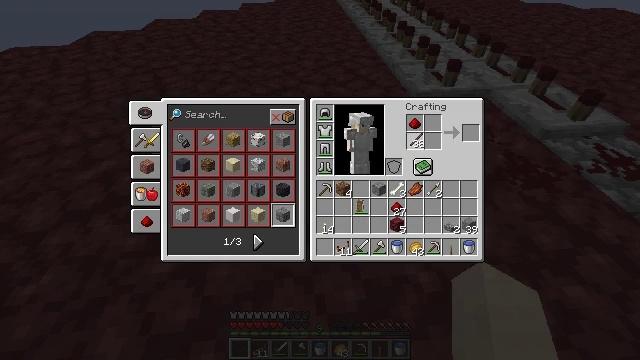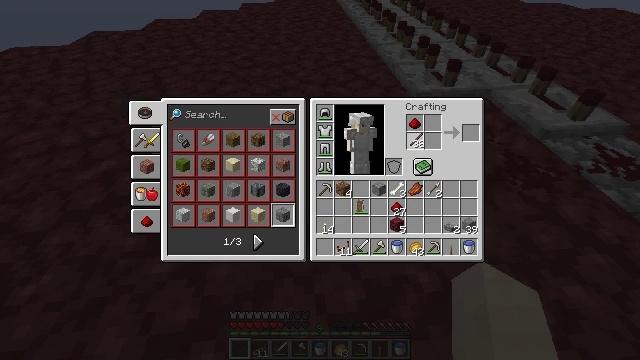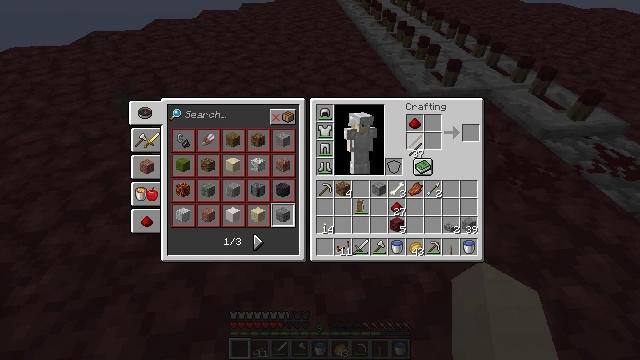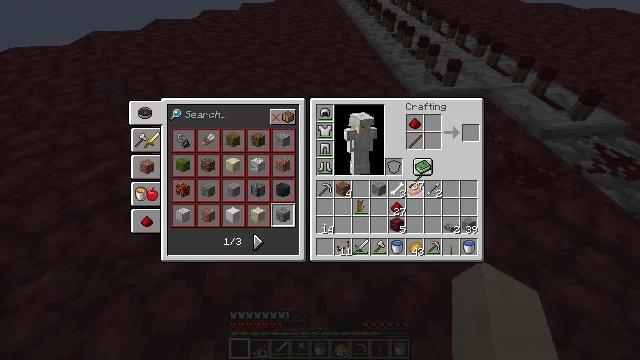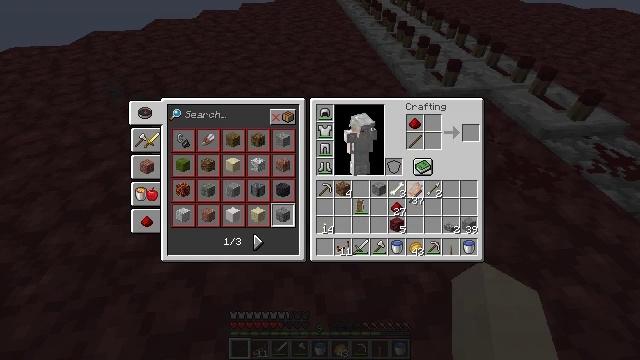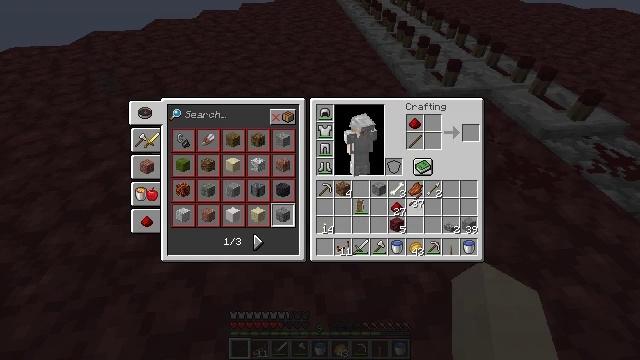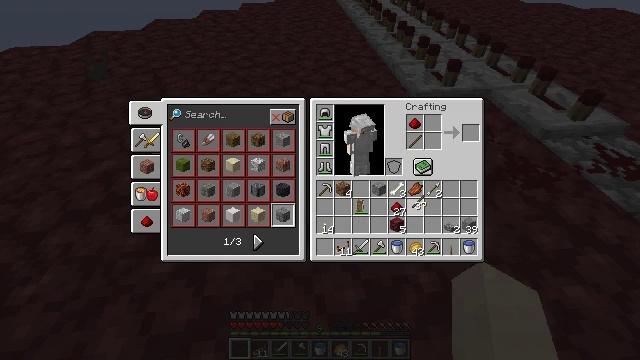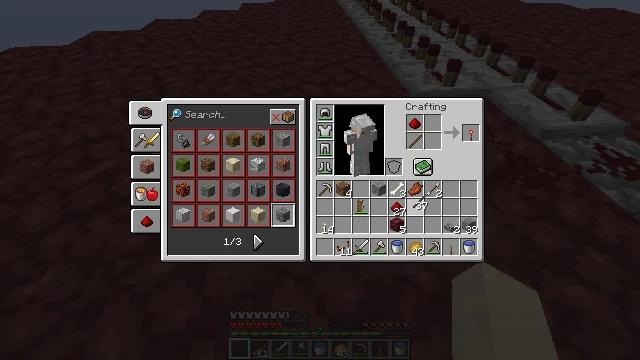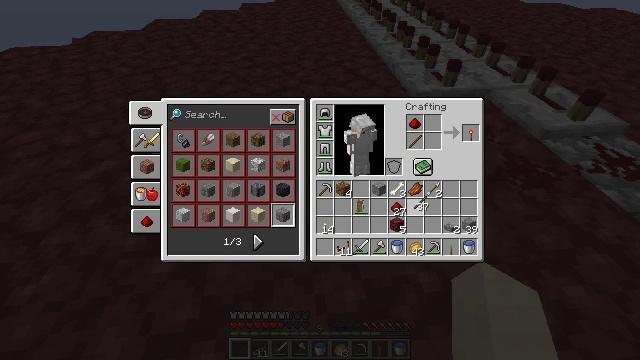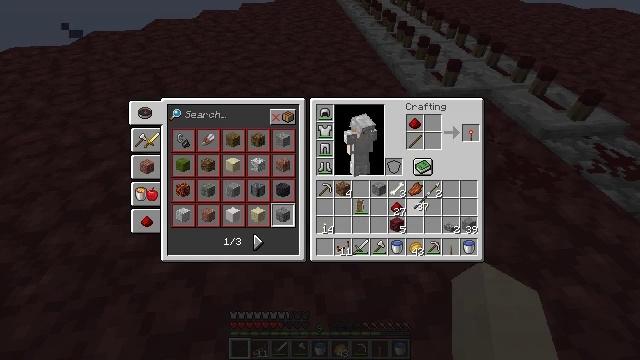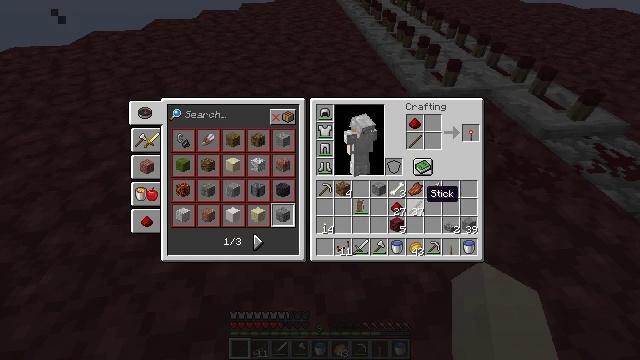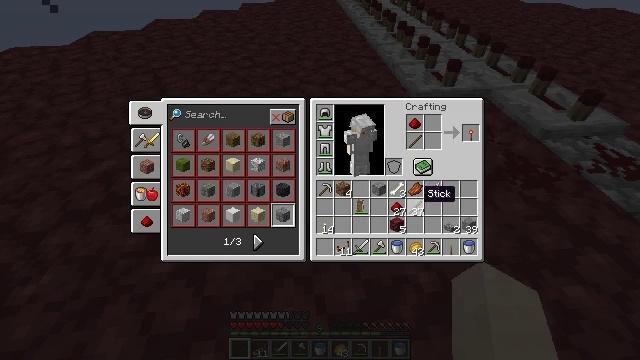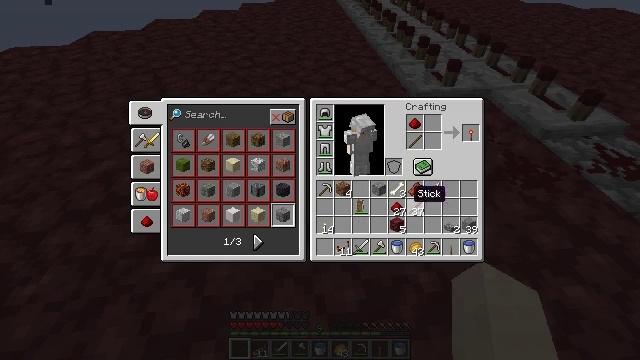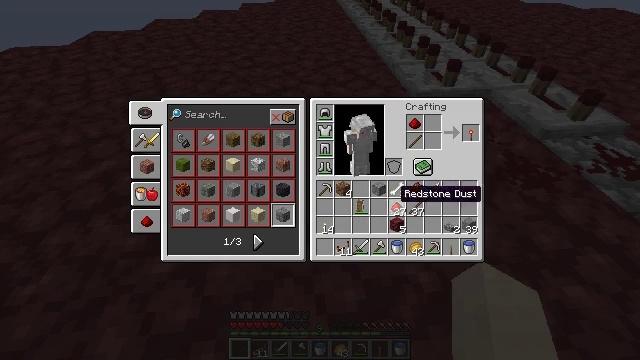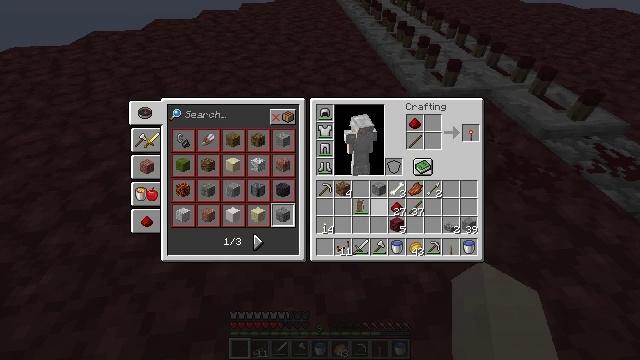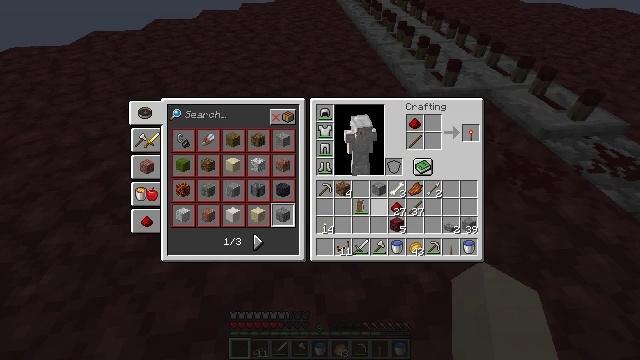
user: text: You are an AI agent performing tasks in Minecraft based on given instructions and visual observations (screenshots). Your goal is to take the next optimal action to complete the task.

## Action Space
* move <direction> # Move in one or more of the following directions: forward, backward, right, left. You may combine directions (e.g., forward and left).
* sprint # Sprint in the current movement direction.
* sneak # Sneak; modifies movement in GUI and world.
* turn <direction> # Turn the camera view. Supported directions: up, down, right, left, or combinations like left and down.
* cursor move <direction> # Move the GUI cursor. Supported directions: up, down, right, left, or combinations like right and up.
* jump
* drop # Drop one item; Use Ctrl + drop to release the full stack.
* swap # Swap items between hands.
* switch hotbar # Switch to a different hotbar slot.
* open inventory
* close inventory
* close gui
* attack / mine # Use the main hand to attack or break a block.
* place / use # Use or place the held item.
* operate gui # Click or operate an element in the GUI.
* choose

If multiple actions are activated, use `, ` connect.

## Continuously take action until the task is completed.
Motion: motion action
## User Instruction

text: Combine a stick and redstone dust to make a redstone torch.
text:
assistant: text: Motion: use / place
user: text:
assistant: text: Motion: turn down
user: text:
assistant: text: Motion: turn down
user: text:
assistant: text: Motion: turn down
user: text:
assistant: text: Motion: no_op
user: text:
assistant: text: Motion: no_op
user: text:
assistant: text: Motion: no_op
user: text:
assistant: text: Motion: attack / mine
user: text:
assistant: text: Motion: attack / mine
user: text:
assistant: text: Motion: no_op
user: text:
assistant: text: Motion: no_op
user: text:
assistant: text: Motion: turn left
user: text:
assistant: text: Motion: turn left
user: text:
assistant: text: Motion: turn left
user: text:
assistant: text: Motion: turn left
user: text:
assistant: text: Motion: no_op
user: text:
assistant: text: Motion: no_op
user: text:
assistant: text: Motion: no_op
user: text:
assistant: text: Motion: no_op
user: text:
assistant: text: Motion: no_op
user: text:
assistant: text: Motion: attack / mine
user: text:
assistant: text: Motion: attack / mine
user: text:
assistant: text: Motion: turn right and up
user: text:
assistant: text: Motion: turn right and up
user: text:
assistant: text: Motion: turn right
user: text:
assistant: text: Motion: no_op
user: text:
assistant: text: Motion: no_op
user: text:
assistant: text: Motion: no_op
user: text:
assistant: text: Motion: no_op
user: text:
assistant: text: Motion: attack / mine